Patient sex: M
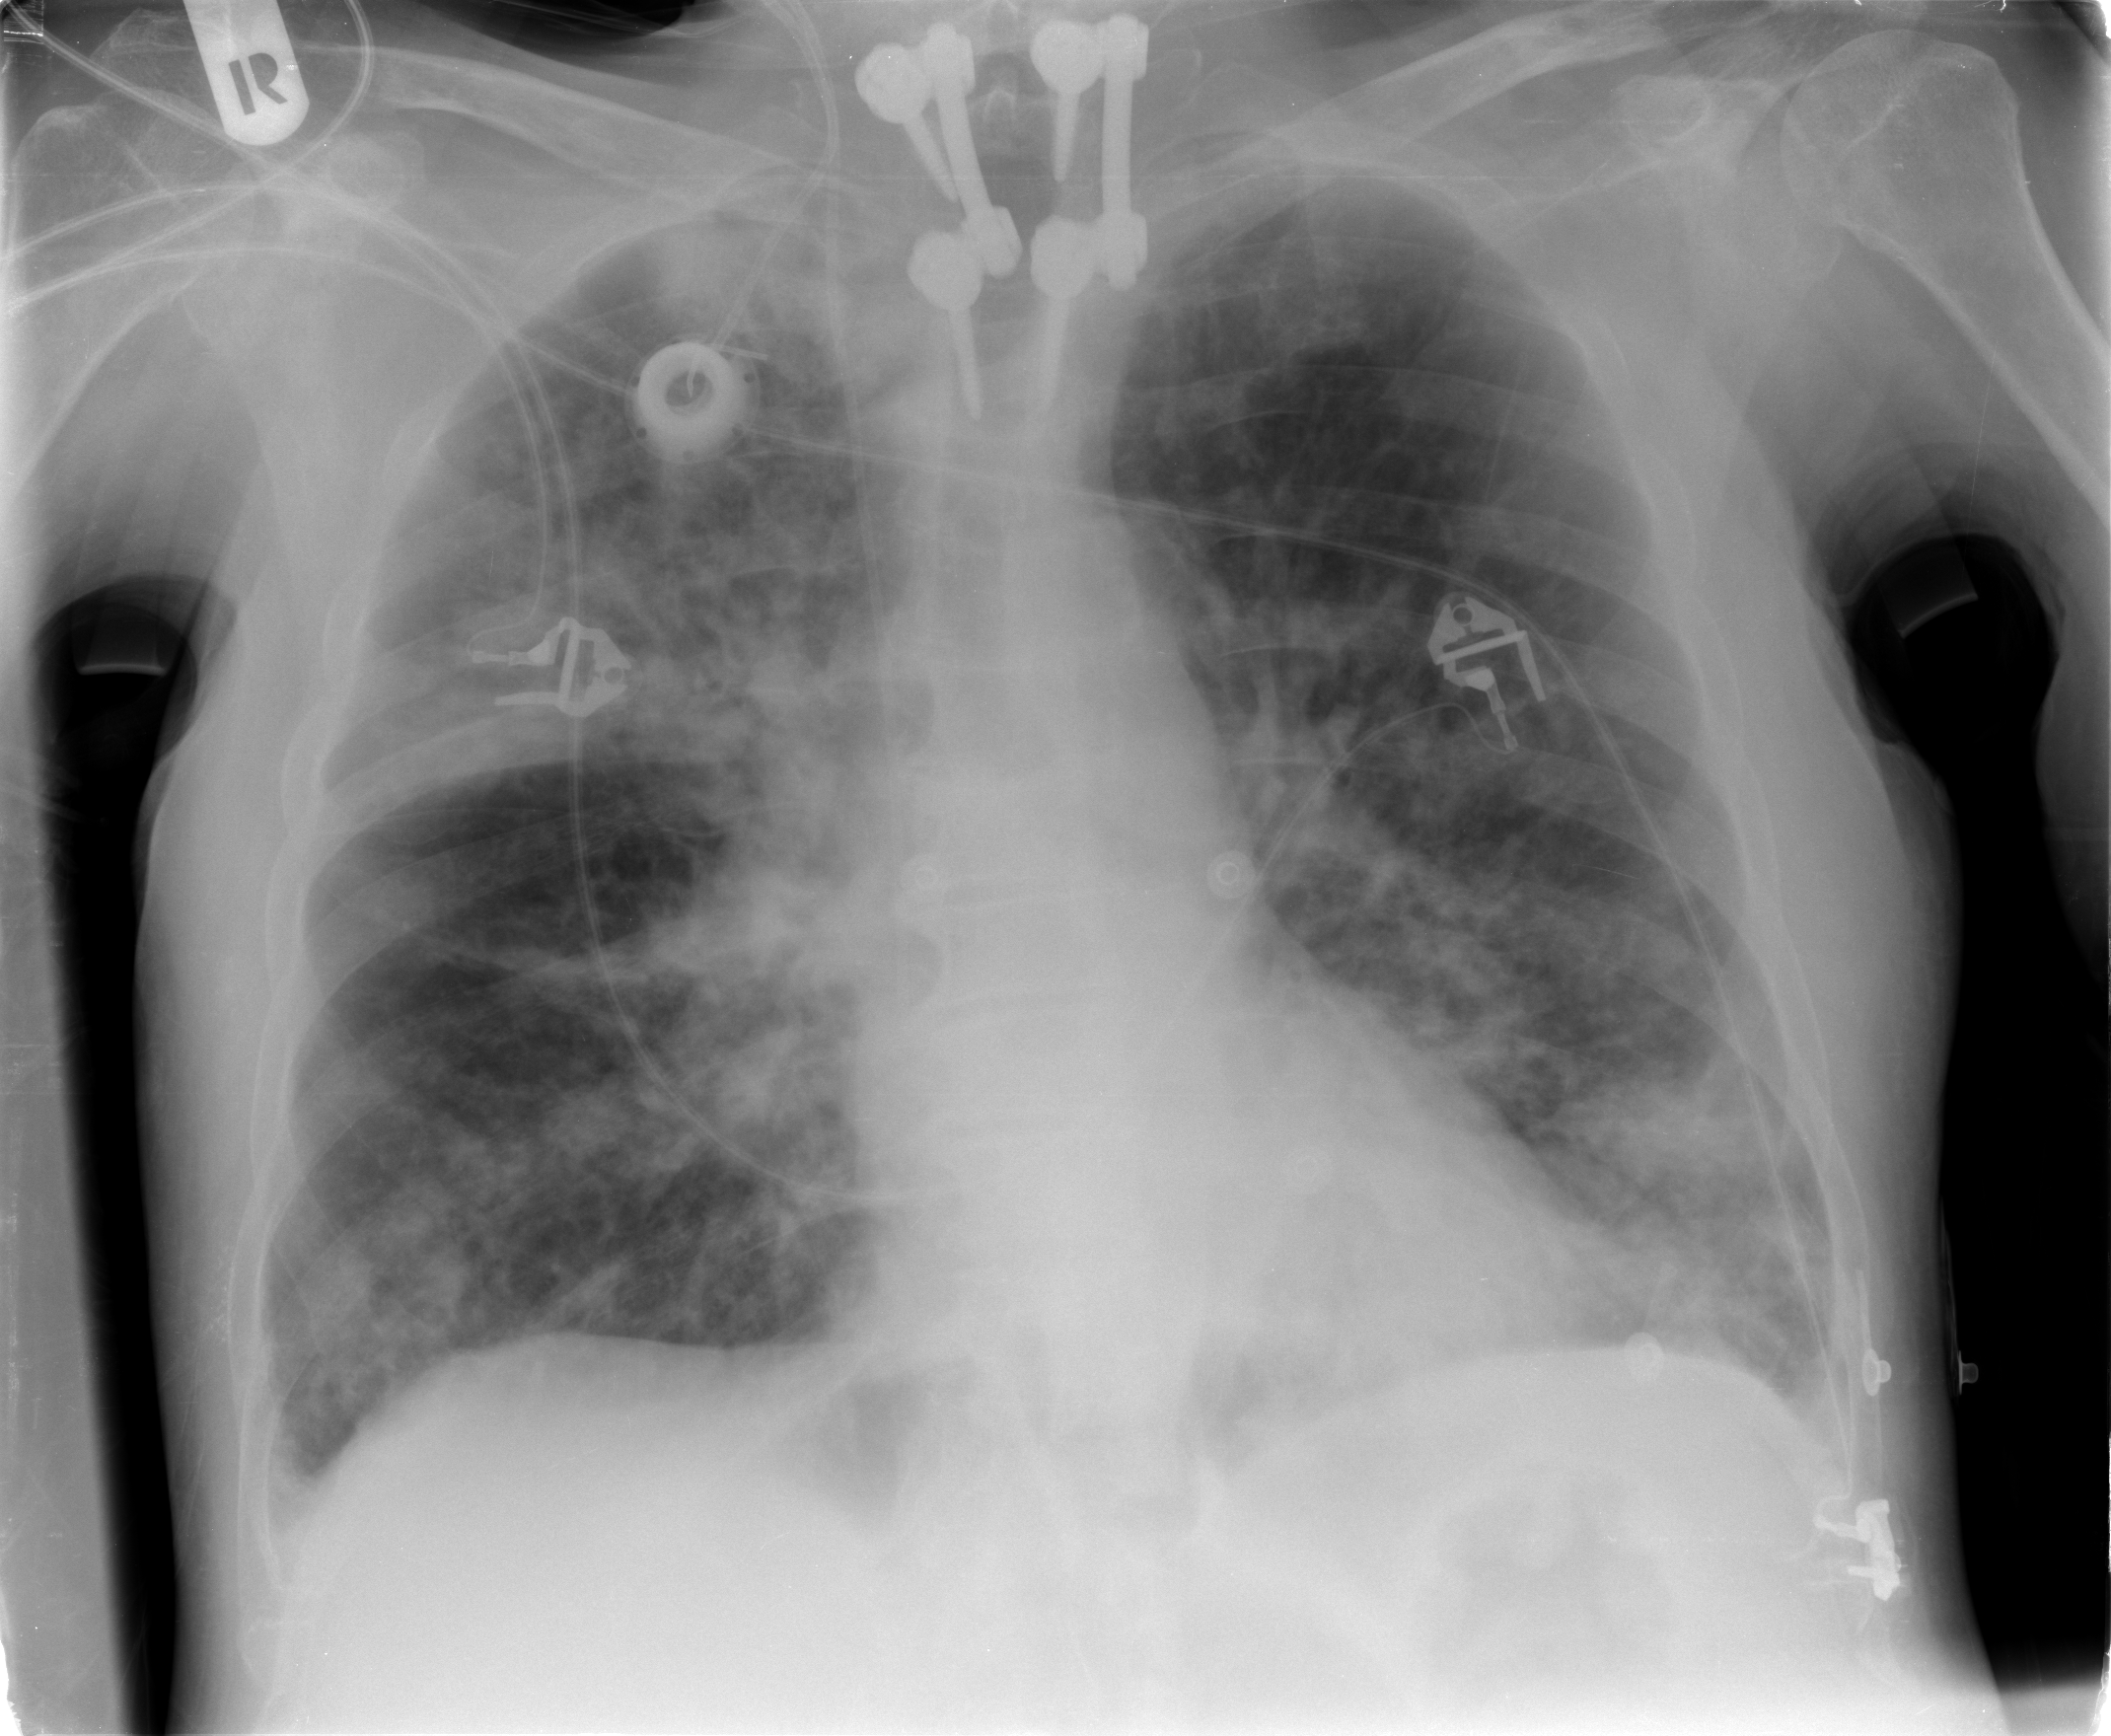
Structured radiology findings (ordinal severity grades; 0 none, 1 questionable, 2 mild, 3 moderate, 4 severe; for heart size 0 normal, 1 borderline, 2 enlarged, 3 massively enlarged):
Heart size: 0
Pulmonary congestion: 2
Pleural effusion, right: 0
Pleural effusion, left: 0
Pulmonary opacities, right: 3
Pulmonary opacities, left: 3
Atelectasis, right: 3
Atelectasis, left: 0